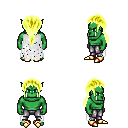
a pixel art fantasy rpg character, male body template, orc, green skin, white tattered cape, metal pants, gold ponytail hairstyle, gold boots, four views (front, back, left, right), 2x2 character sprite sheet, small pixel art, hard edges, no anti-aliasing